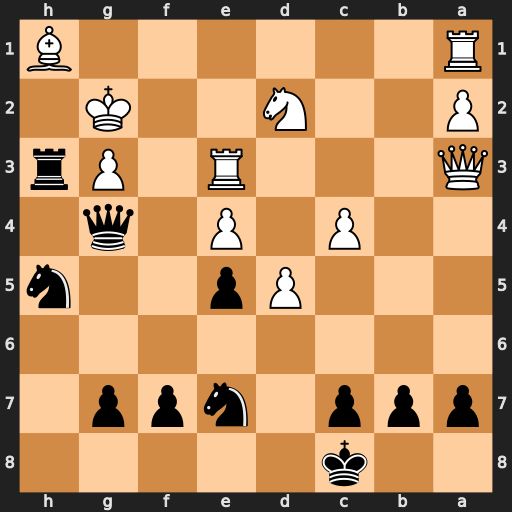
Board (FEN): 2k5/ppp1npp1/8/3Pp2n/2P1P1q1/Q3R1Pr/P2N2K1/R6B
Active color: b
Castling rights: -
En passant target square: -
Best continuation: Nf4+ Kf2 Rh2+ Ke1 Re2+ Kd1 Rxe3+